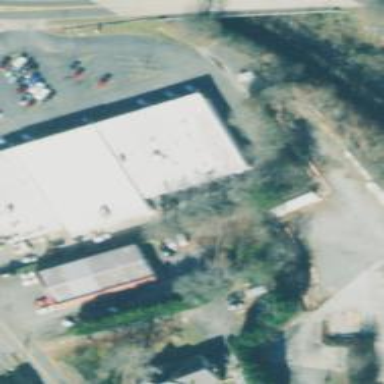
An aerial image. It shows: Commercial building.